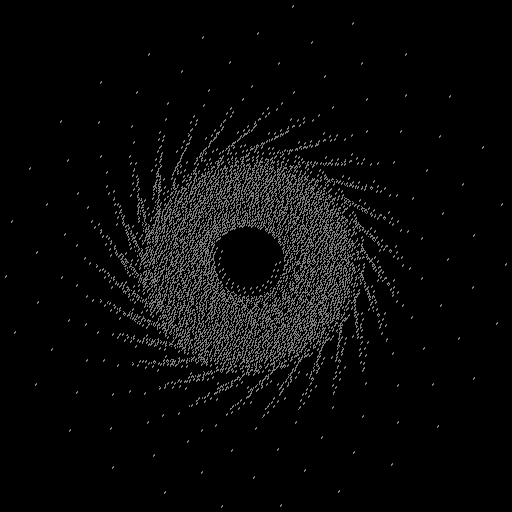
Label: sunflower